Question: I want to make tab panel with two tabs over the entire width in 'HTML'. I found and example, but I have a tiny problem. When I select the second tab, there is a break between right tab border and right panel border.

What should I do? Help me please fix it.
<URL>
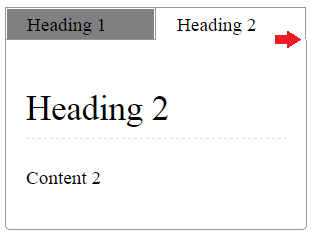
Answer: You could achieve this by adding the 'border-right' to '.tabs' and remove the 'border-right' from 'li:nth-child(2)' like this:
<URL>
'''
.tabs > li:nth-child(2) {
border-right: none;
}
.tabs {
border-right: 1px solid #999;
}
'''